Question: I'm using to edit Smali in dex.
I found that there are many 'move-object' in some classes, .

Does it impact performance?
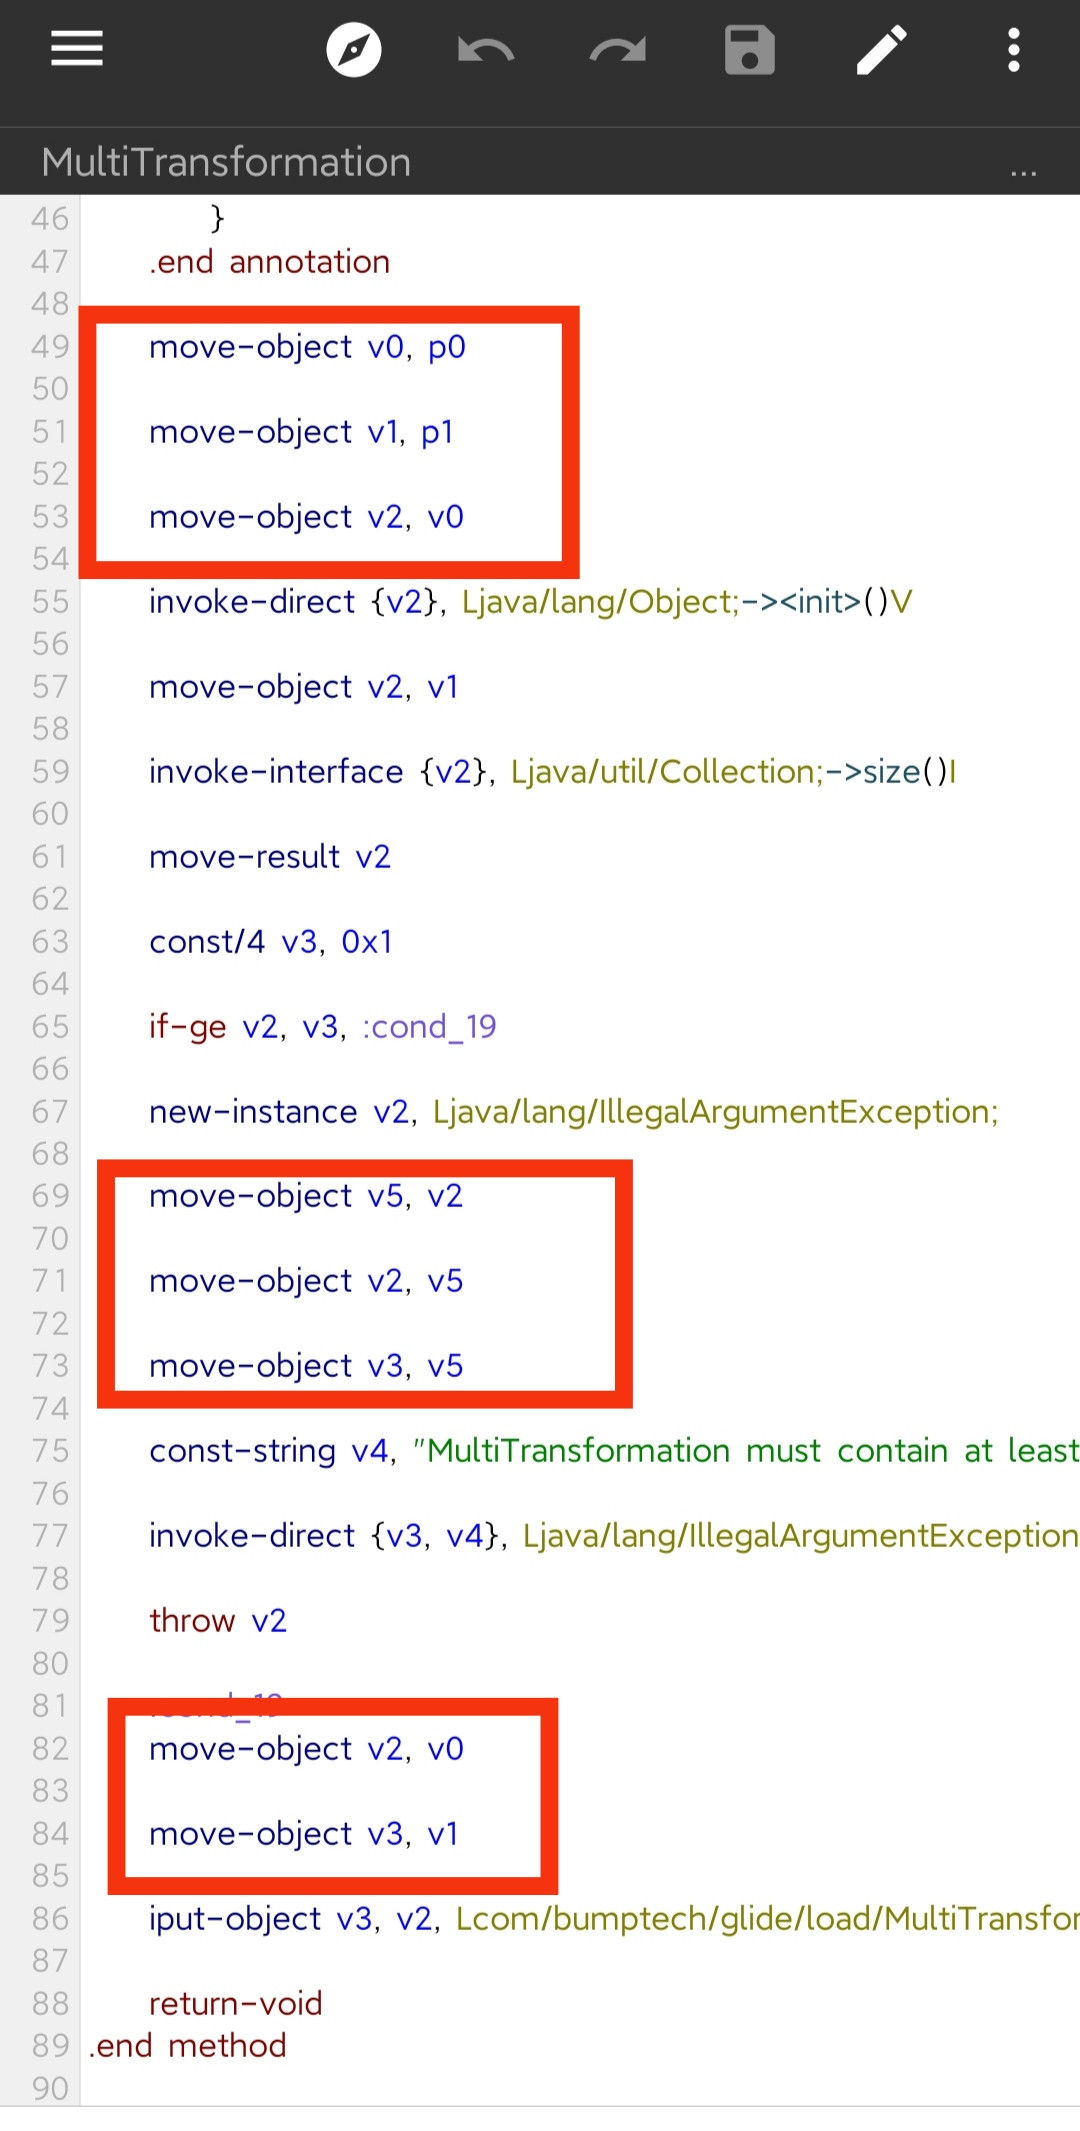
Answer: > Does it impact performance?
No. The optimizer should eliminate any unnecessary moves when the smali code is compiled to native code.
For what it is worth, this is similar to the strategy that is used by HotSpot (and similar) Java implementation.
- -
---